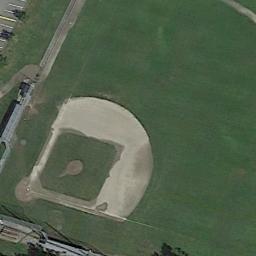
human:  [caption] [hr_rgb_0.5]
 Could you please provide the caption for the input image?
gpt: The picture shows three baseball fields and a row of black houses .

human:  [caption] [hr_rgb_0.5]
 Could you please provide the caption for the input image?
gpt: The baseball diamond is surrounded by grass .

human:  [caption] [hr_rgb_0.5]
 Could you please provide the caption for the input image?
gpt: A baseball diamond next to a parking lot and a road beside .

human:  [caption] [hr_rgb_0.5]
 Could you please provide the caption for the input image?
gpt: A baseball diamond is in the middle of grass .

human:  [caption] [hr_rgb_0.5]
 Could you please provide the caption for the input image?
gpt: There is a baseball diamond in the grass along the roads .